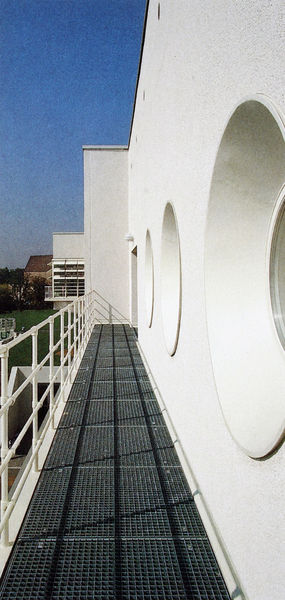
Titel: Kommandobrücke
Künstler: Gustav Peichl
Standort: Berlin
Institution: PEA (Phosphat-Eleminations-Anlage)
Schlagwörter: blau, himmel, schatten, weiß, ausschnitt, fenster, glas, grau, licht, weg, wiese, wand, architektur, gitter, sonne, kreis, rund, balkon, fassade, perspektive, bullauge, detail, geländer, foto, fotografie, photographie, eisen, gang, balustrade, scheiben, photo, laibung, farbfoto, gewände, jalousien, rost, verengen